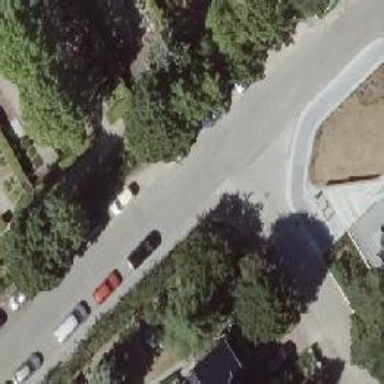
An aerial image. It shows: Sidewalk along the footway.